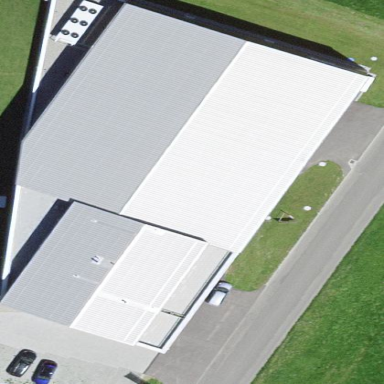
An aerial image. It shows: Warehouse building.